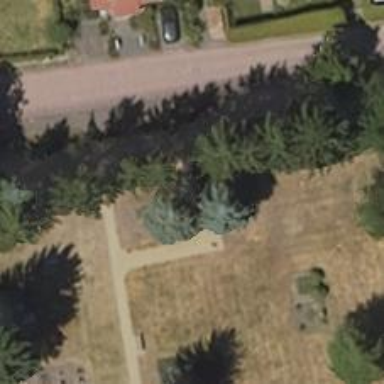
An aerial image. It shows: Historic memorial.